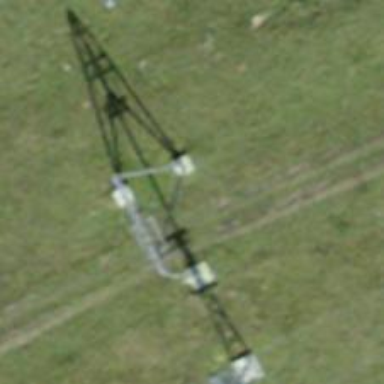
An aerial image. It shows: Pylon for aerialway.